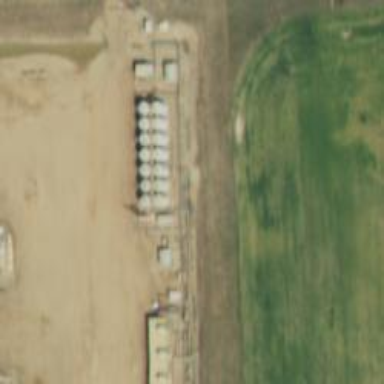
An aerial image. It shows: Storage tank that is man-made.